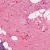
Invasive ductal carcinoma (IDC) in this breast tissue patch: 0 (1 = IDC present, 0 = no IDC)